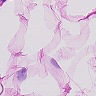
Metastatic tissue present: no